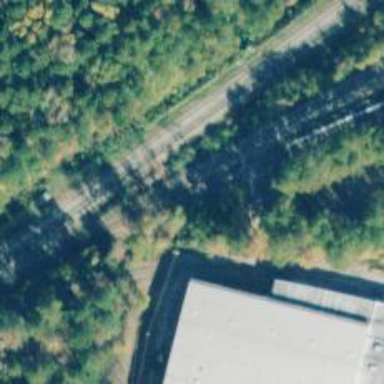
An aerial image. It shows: Railway spur service.